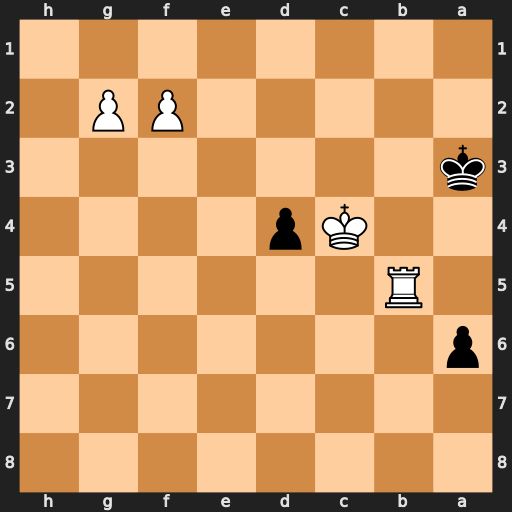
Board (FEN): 8/8/p7/1R6/2Kp4/k7/5PP1/8
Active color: b
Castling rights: -
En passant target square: -
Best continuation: axb5+ Kxd4 b4